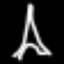
Label: The Eiffel Tower